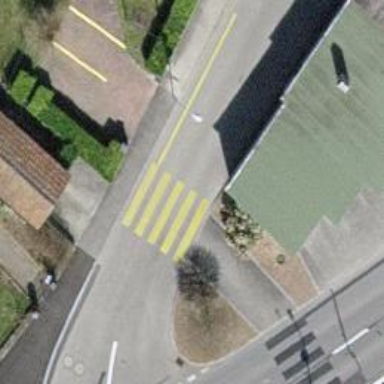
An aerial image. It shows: Uncontrolled zebra crossing with notable zebra markings.